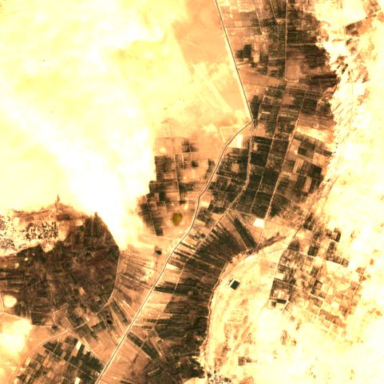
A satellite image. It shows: Beautiful orchard with date palms trees.